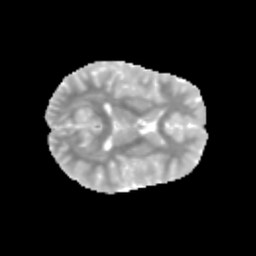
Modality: MD
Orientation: axial
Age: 10
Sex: female
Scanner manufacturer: siemens
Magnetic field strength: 3 T
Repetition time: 3.8 s
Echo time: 0.07 s